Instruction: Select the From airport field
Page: home
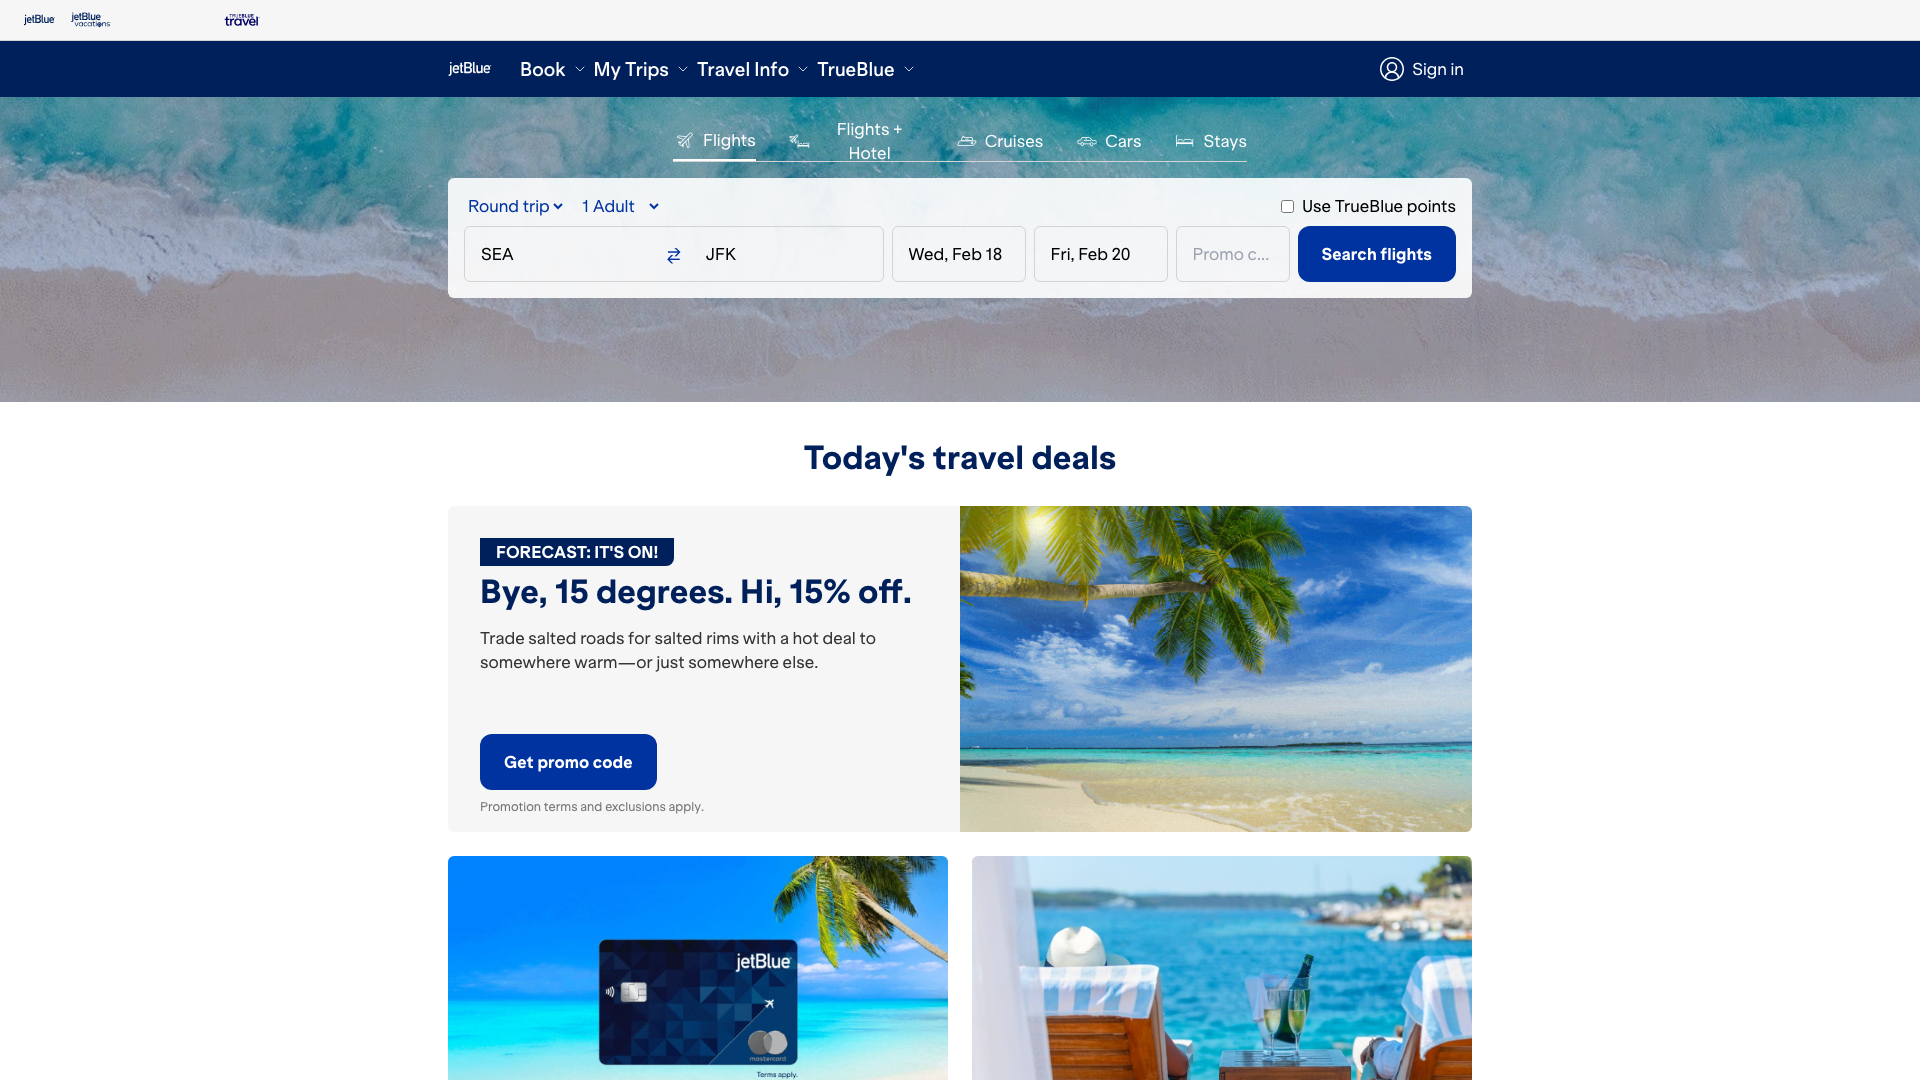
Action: click